Question: I have a worksheet with 4 columns:
'''
Column A: Identifier
Column D: Date of Event
Column H: Yet empty
Column I: Analyst Masked Codes
'''
A picture to make it more clear:

I have identifiers (they go from EM1 till EM161). I want to have the word 'initiation' placed before every first entry of an unique 'Analyst Masked Codes'. So in this case row 1, 3, 5 etc. However, I can not just use advanced filter and unique records because sometimes the same 'Analyst Masked Codes' occurs for more than one identifier, and I want the first record for each observation (row) for each identifier.
I hope there is some trick or coding that can solve my problem?
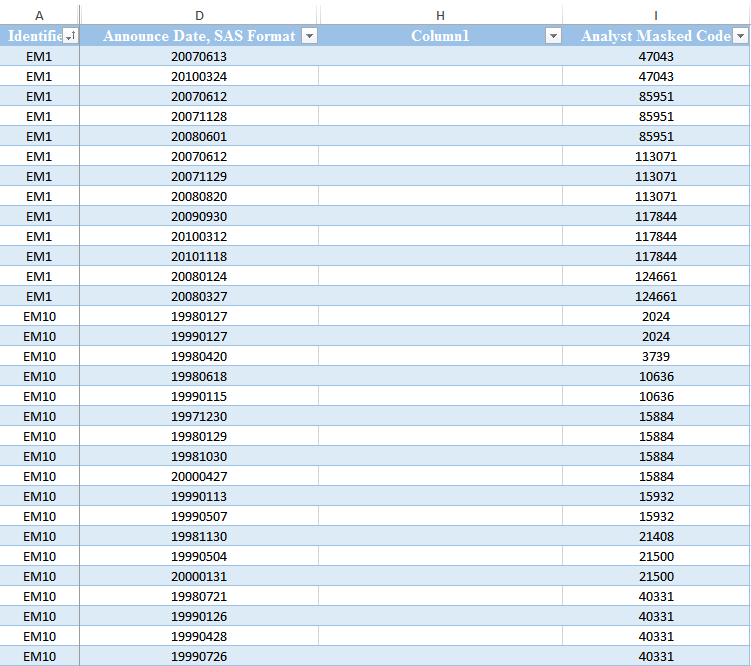
Answer: Assuming Columnl is in H1 and that your data is sorted, try:
'''
=IF(I1=I2,"","initiation")
'''
in H2 and copy down.